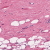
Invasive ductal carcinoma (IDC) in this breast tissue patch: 0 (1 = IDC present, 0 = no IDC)